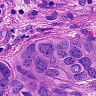
Metastatic tissue present: yes